Interaction volume radius: 5 \u00c5
Interaction volume height: 15 \u00c5
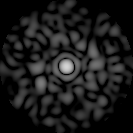
Disorder parameter: 0.7654